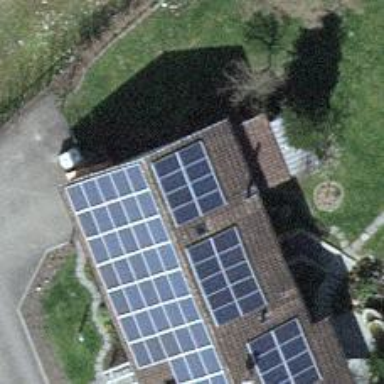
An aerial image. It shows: Solar photovoltaic panel generator.